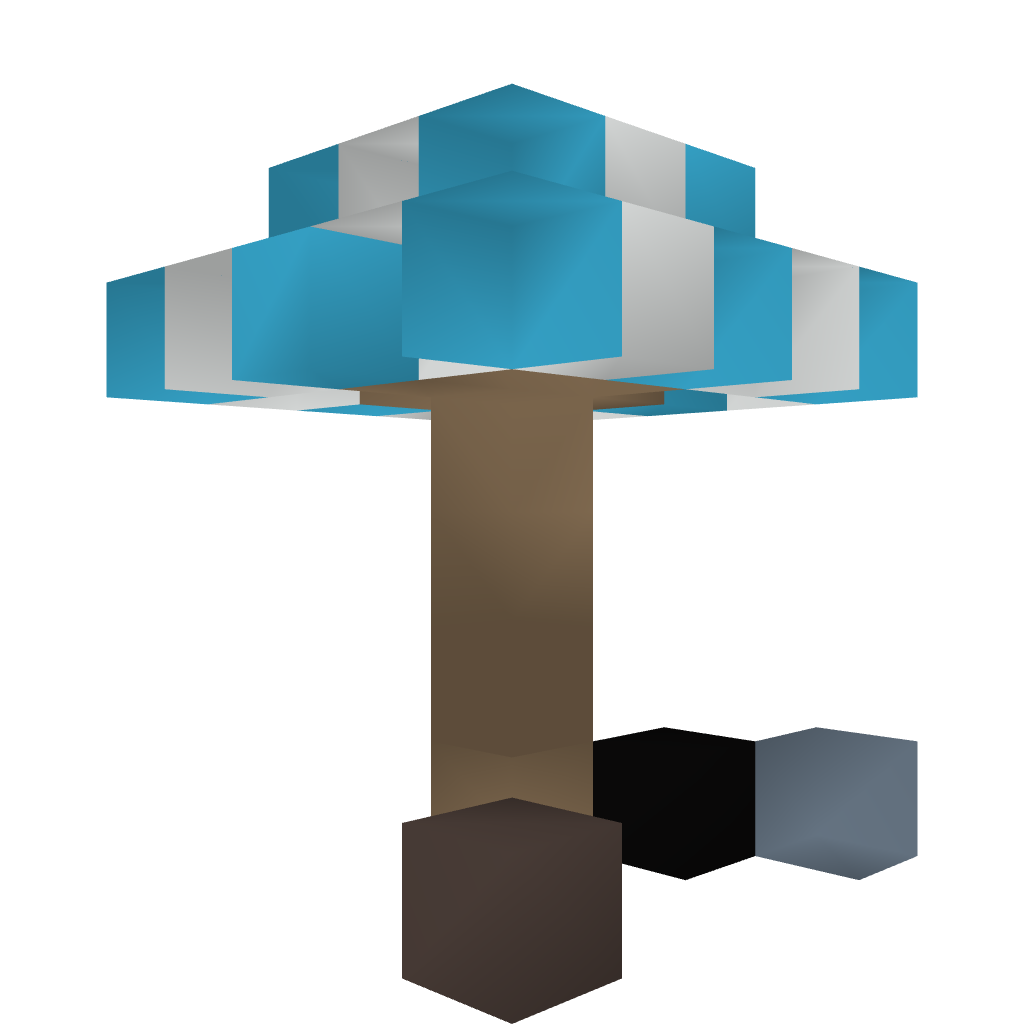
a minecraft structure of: Lolnet Umbrella